Question: I am using mySQL and my table's columns are as follows:
Dummy data is attached as:

I want data meeting the condition that latitude must be between 60 and 60.5
and longitude must be between 8 and 9.
I am using following where clause:
'''
SELECT *
FROM domenposts
LEFT JOIN domenpostmeta ON domenposts.id=domenpostmeta.post_id
WHERE ( domenpostmeta.meta_key = 'longitude' AND domenpostmeta.meta_value BETWEEN 8 AND 9 )
OR ( domenpostmeta.meta_key = 'latitude' AND domenpostmeta.meta_value BETWEEN 60 AND 60.5 )
'''
Which is working but according to my logic there must me AND instead of OR between the conditions which results in zero rows.
I need help to resolve this issue.
OUTPUT REQUIRED:
All post_ids having latitude between 60 and 60.4 AND longitudes between 8 and 9.
Here is my data for table:
'''
postid metaid meta_key meta_value
1109 109 longitude 8.2135
1108 109 latitude 60.4029
1002 239 longitude 9
1080 241 latitude 70
1051 5 latitude 60
1001 239 latitude 62
'''
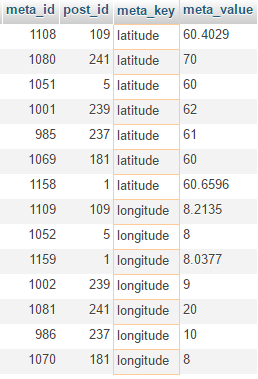
Answer: '''
SELECT * FROM domenposts
LEFT JOIN domenpostmeta p1 ON domenposts.id=p1.post_id
LEFT JOIN domenpostmeta p2 ON p1.post_id = p2.post_id
WHERE (p1.meta_key = 'longitude' AND p1.meta_value BETWEEN 8 AND 9 ) OR ( p2.meta_key = 'latitude' AND p2.meta_value BETWEEN 60 AND 60.5 )
'''
This is the solution I implemented to solve my problem